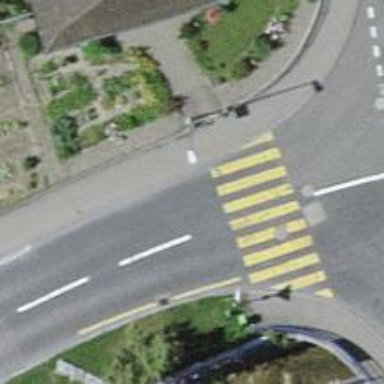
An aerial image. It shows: Uncontrolled zebra crossing on the road.